Interaction volume radius: 5 \u00c5
Interaction volume height: 25 \u00c5
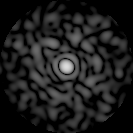
Disorder parameter: 0.8576